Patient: sex M, age 21
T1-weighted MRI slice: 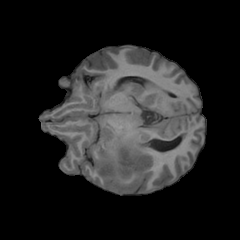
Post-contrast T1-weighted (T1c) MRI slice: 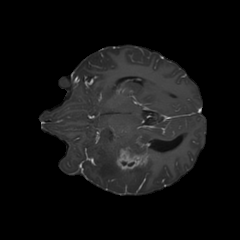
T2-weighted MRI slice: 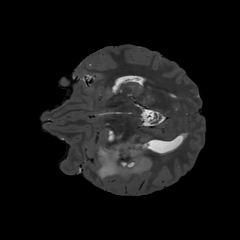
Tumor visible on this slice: yes
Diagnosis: Glioblastoma, IDH-wildtype
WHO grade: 4